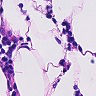
Metastatic tissue present: no